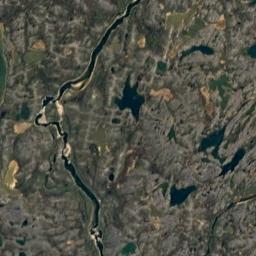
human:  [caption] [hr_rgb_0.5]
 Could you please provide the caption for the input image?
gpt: There are a few trickles in the brown bare land in a wetland  , and there are sparse green plants on the bare land .

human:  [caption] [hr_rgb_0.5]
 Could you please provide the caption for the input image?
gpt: About ten percent of this wetland is water .

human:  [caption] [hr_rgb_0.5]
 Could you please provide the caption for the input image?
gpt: Some waters of different sizes are surrounded by wetlands .

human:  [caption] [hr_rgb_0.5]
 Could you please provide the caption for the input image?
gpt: The wetland consists of bare land, Green plants and water .

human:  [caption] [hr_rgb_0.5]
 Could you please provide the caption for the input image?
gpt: There are some lakes and a river on the wetland .